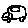
Label: car